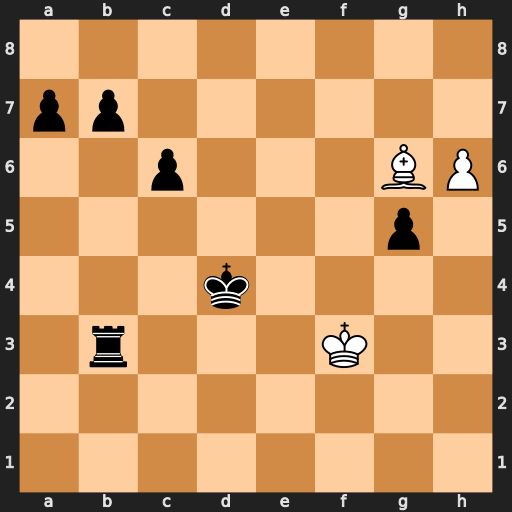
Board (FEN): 8/pp6/2p3BP/6p1/3k4/1r3K2/8/8
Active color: w
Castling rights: -
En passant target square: -
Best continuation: Kg4 Kc5 h7 Rb4+ Kxg5